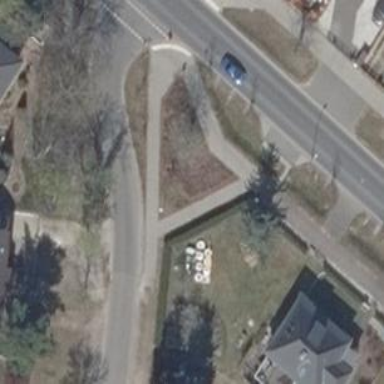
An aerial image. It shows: Sidewalk along the footway.